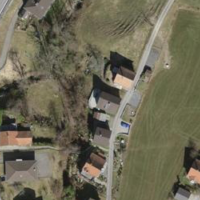
EUNIS habitat code: 24
Species observed at this site:
Lonicera acuminata